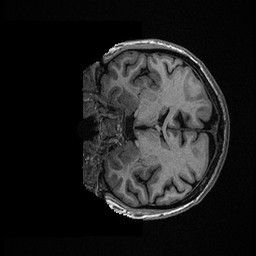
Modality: T1w
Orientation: coronal
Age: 42
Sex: female
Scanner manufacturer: ge
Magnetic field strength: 3 T
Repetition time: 0.006952 s
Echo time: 0.00292 s